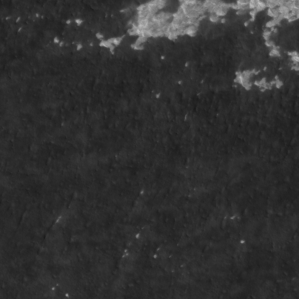
Label: non_frost